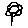
Label: flower